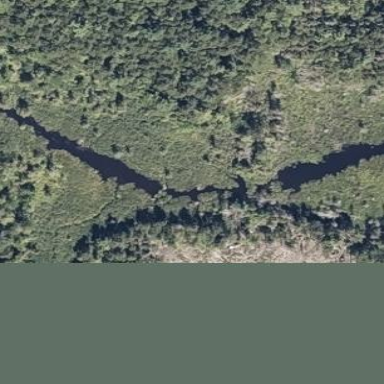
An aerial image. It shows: Bog wetland.